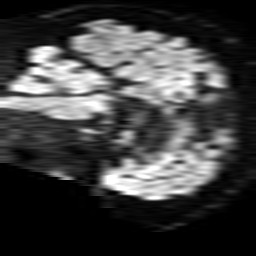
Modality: TRACE
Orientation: sagittal
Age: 72
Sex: male
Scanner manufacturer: philips
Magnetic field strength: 1.5 T
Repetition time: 3.501 s
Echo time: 0.09255 s